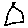
Label: triangle